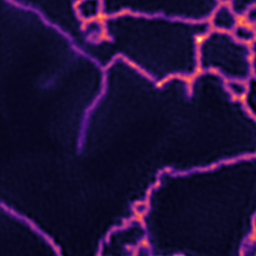
Label: Super-resolution ER image